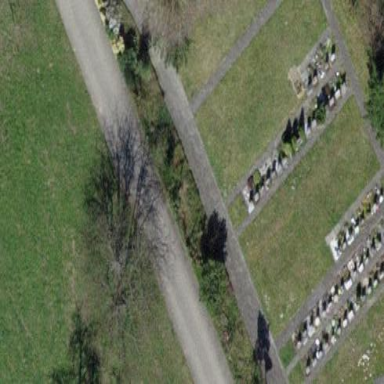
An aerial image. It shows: Cemetery.